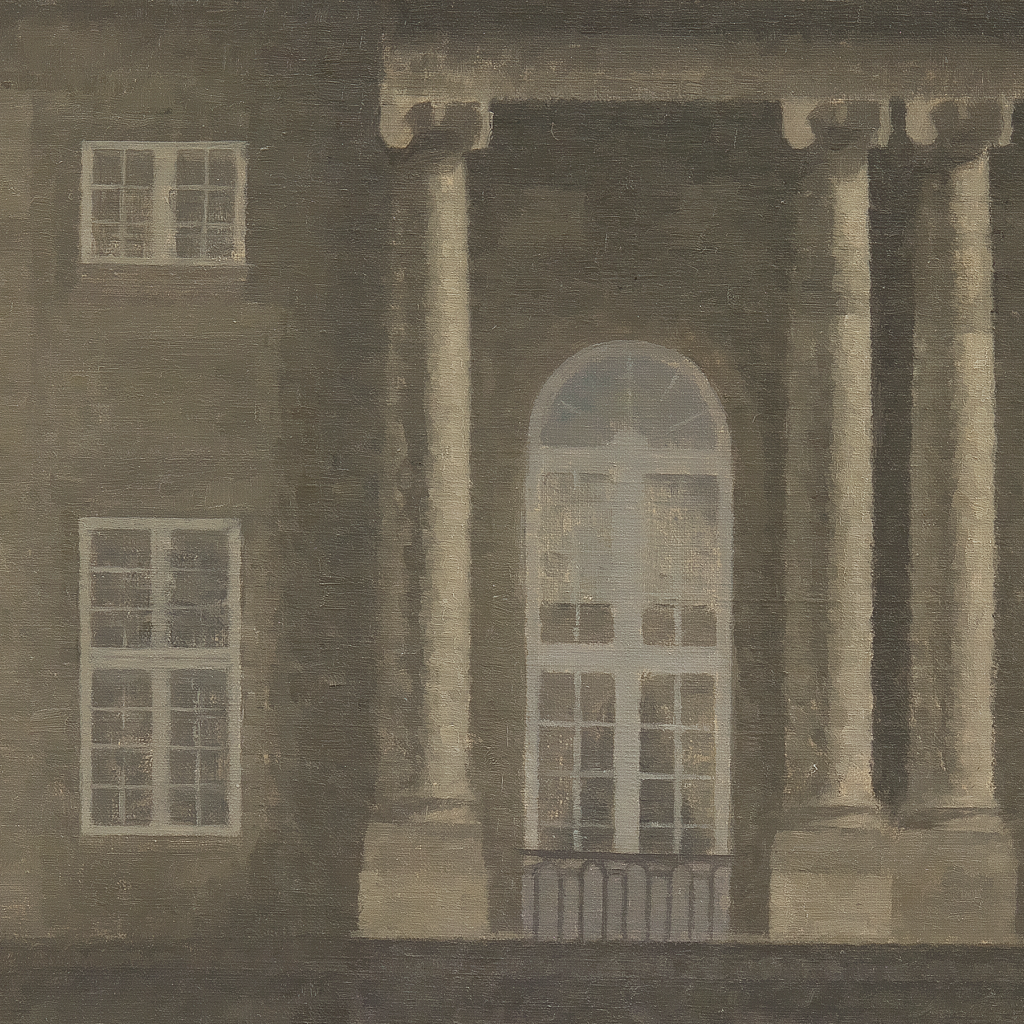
exterior wall, wide, overcast daylight, dark grey building facade with grand portico of four stone columns framing tall arched glazed door at centre, two white-framed windows stacked vertically at left, dark base at bottom, muted atmospheric background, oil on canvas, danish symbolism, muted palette